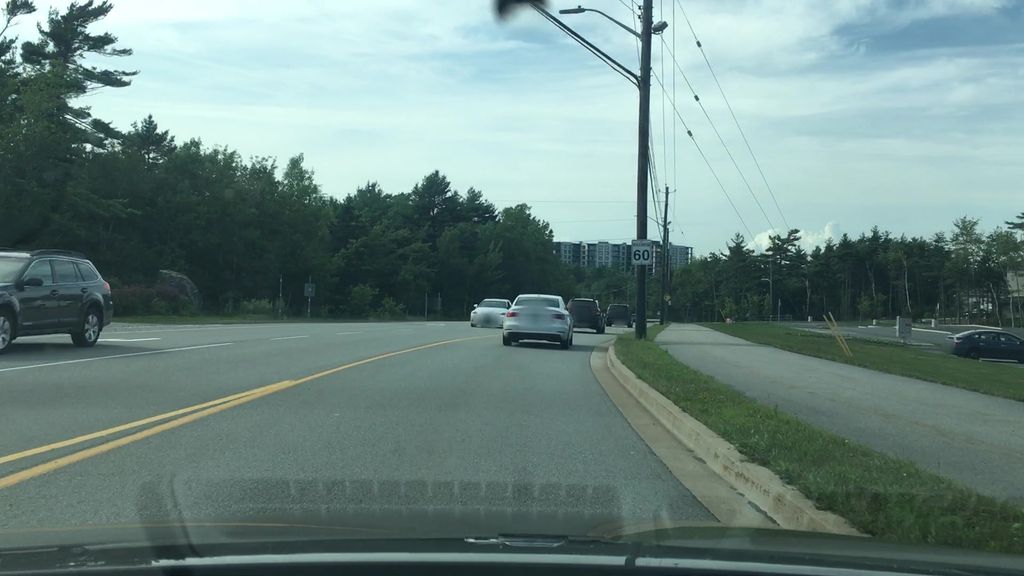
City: halifax